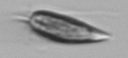
Label: Prorocentrum_triestinum